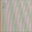
Piece: xx